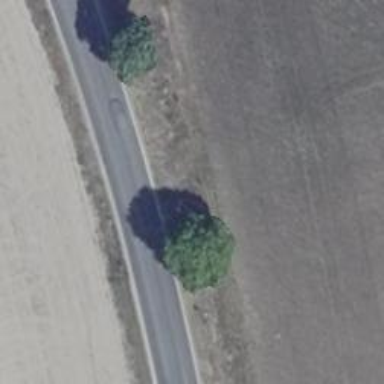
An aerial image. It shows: Deciduous broadleaved tree.